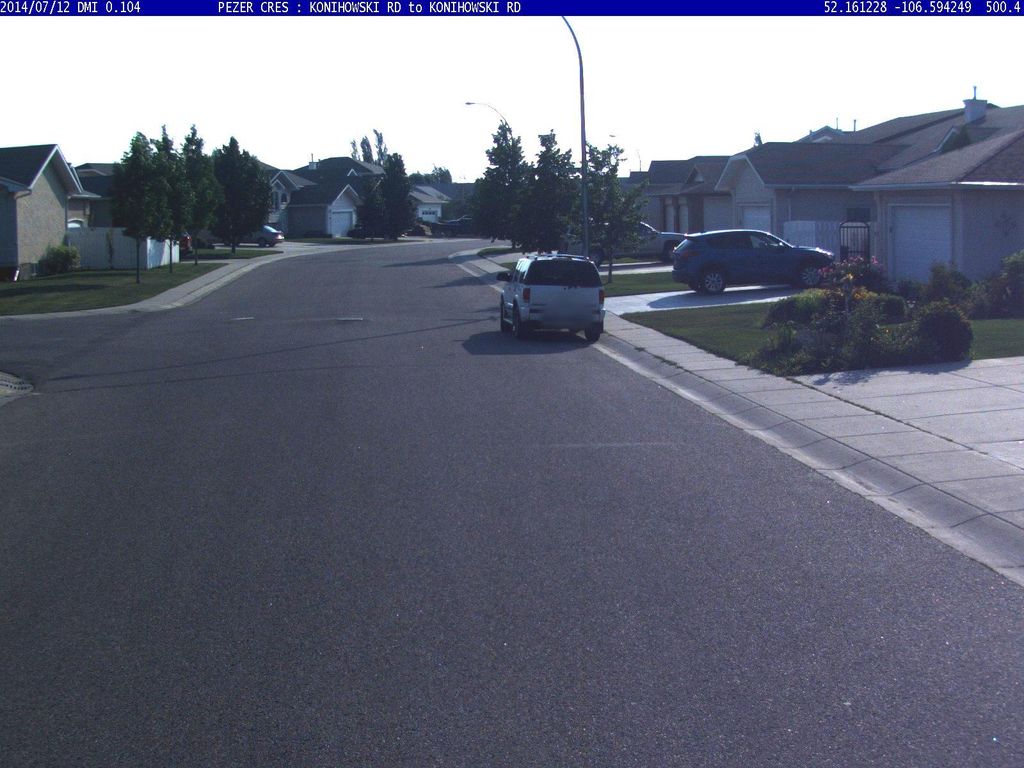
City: saskatoon